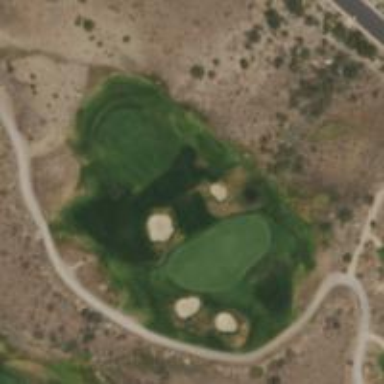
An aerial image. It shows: View of golf hole.